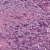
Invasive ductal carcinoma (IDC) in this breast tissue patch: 1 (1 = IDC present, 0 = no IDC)